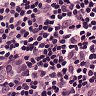
Metastatic tissue present: no